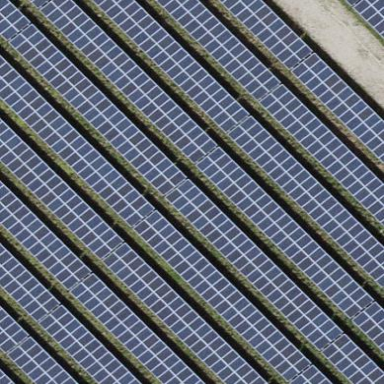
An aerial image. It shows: Solar power generator using photovoltaic panels.